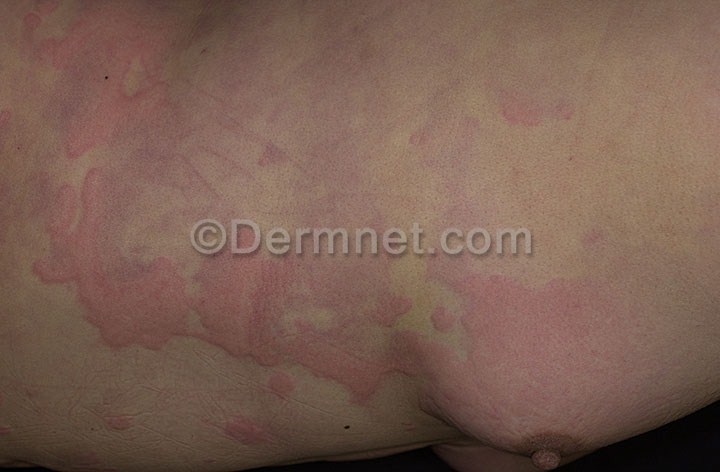
Disease: Urticaria Hives